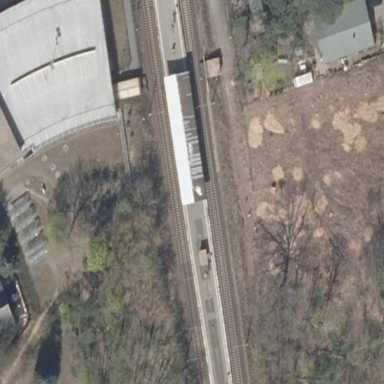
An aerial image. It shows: Abandoned railway.